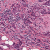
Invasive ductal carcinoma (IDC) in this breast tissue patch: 1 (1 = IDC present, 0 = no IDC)